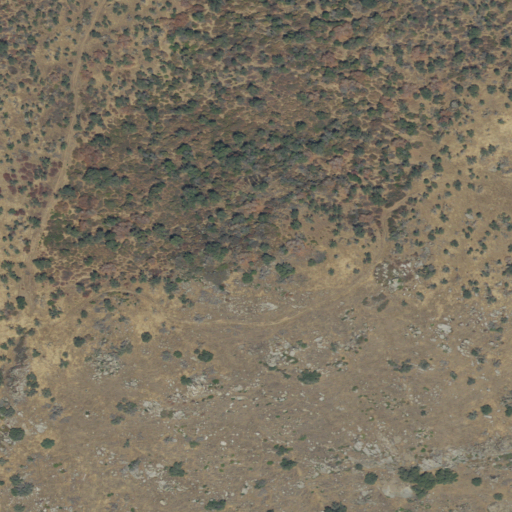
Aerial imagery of mountain in California named Davis Mountain containing grassland and shrub